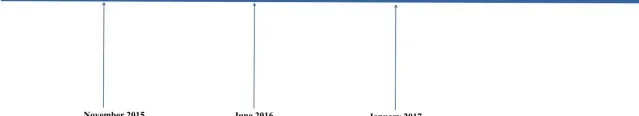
Timeline with information from the episode of care.
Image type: chart (chart)